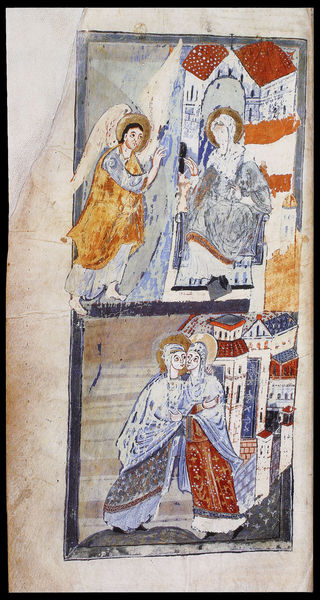
Titel: Prümer Tropar
Institution: Paris, Bibliothèque Nationale
Schlagwörter: blau, flügel, gemälde, umhang, weiß, frauen, gelb, sitzen, stadt, fenster, frau, grau, orange, schwarz, dach, haus, rot, architektur, rahmen, häuser, gold, turm, engel, bilder, kuss, umarmung, bogen, perspektive, zwei, farbe, thron, umarmen, buch, heiligenschein, verwischt, nimbus, mittelalter, elisabeth, maria, madonna, heimsuchung, verkündigung, botschaft, gabriel, buchmalerei, judas, evangeliar, empfängnis, bildgeschichte, engekl, erfahrungsperspektive